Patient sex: F
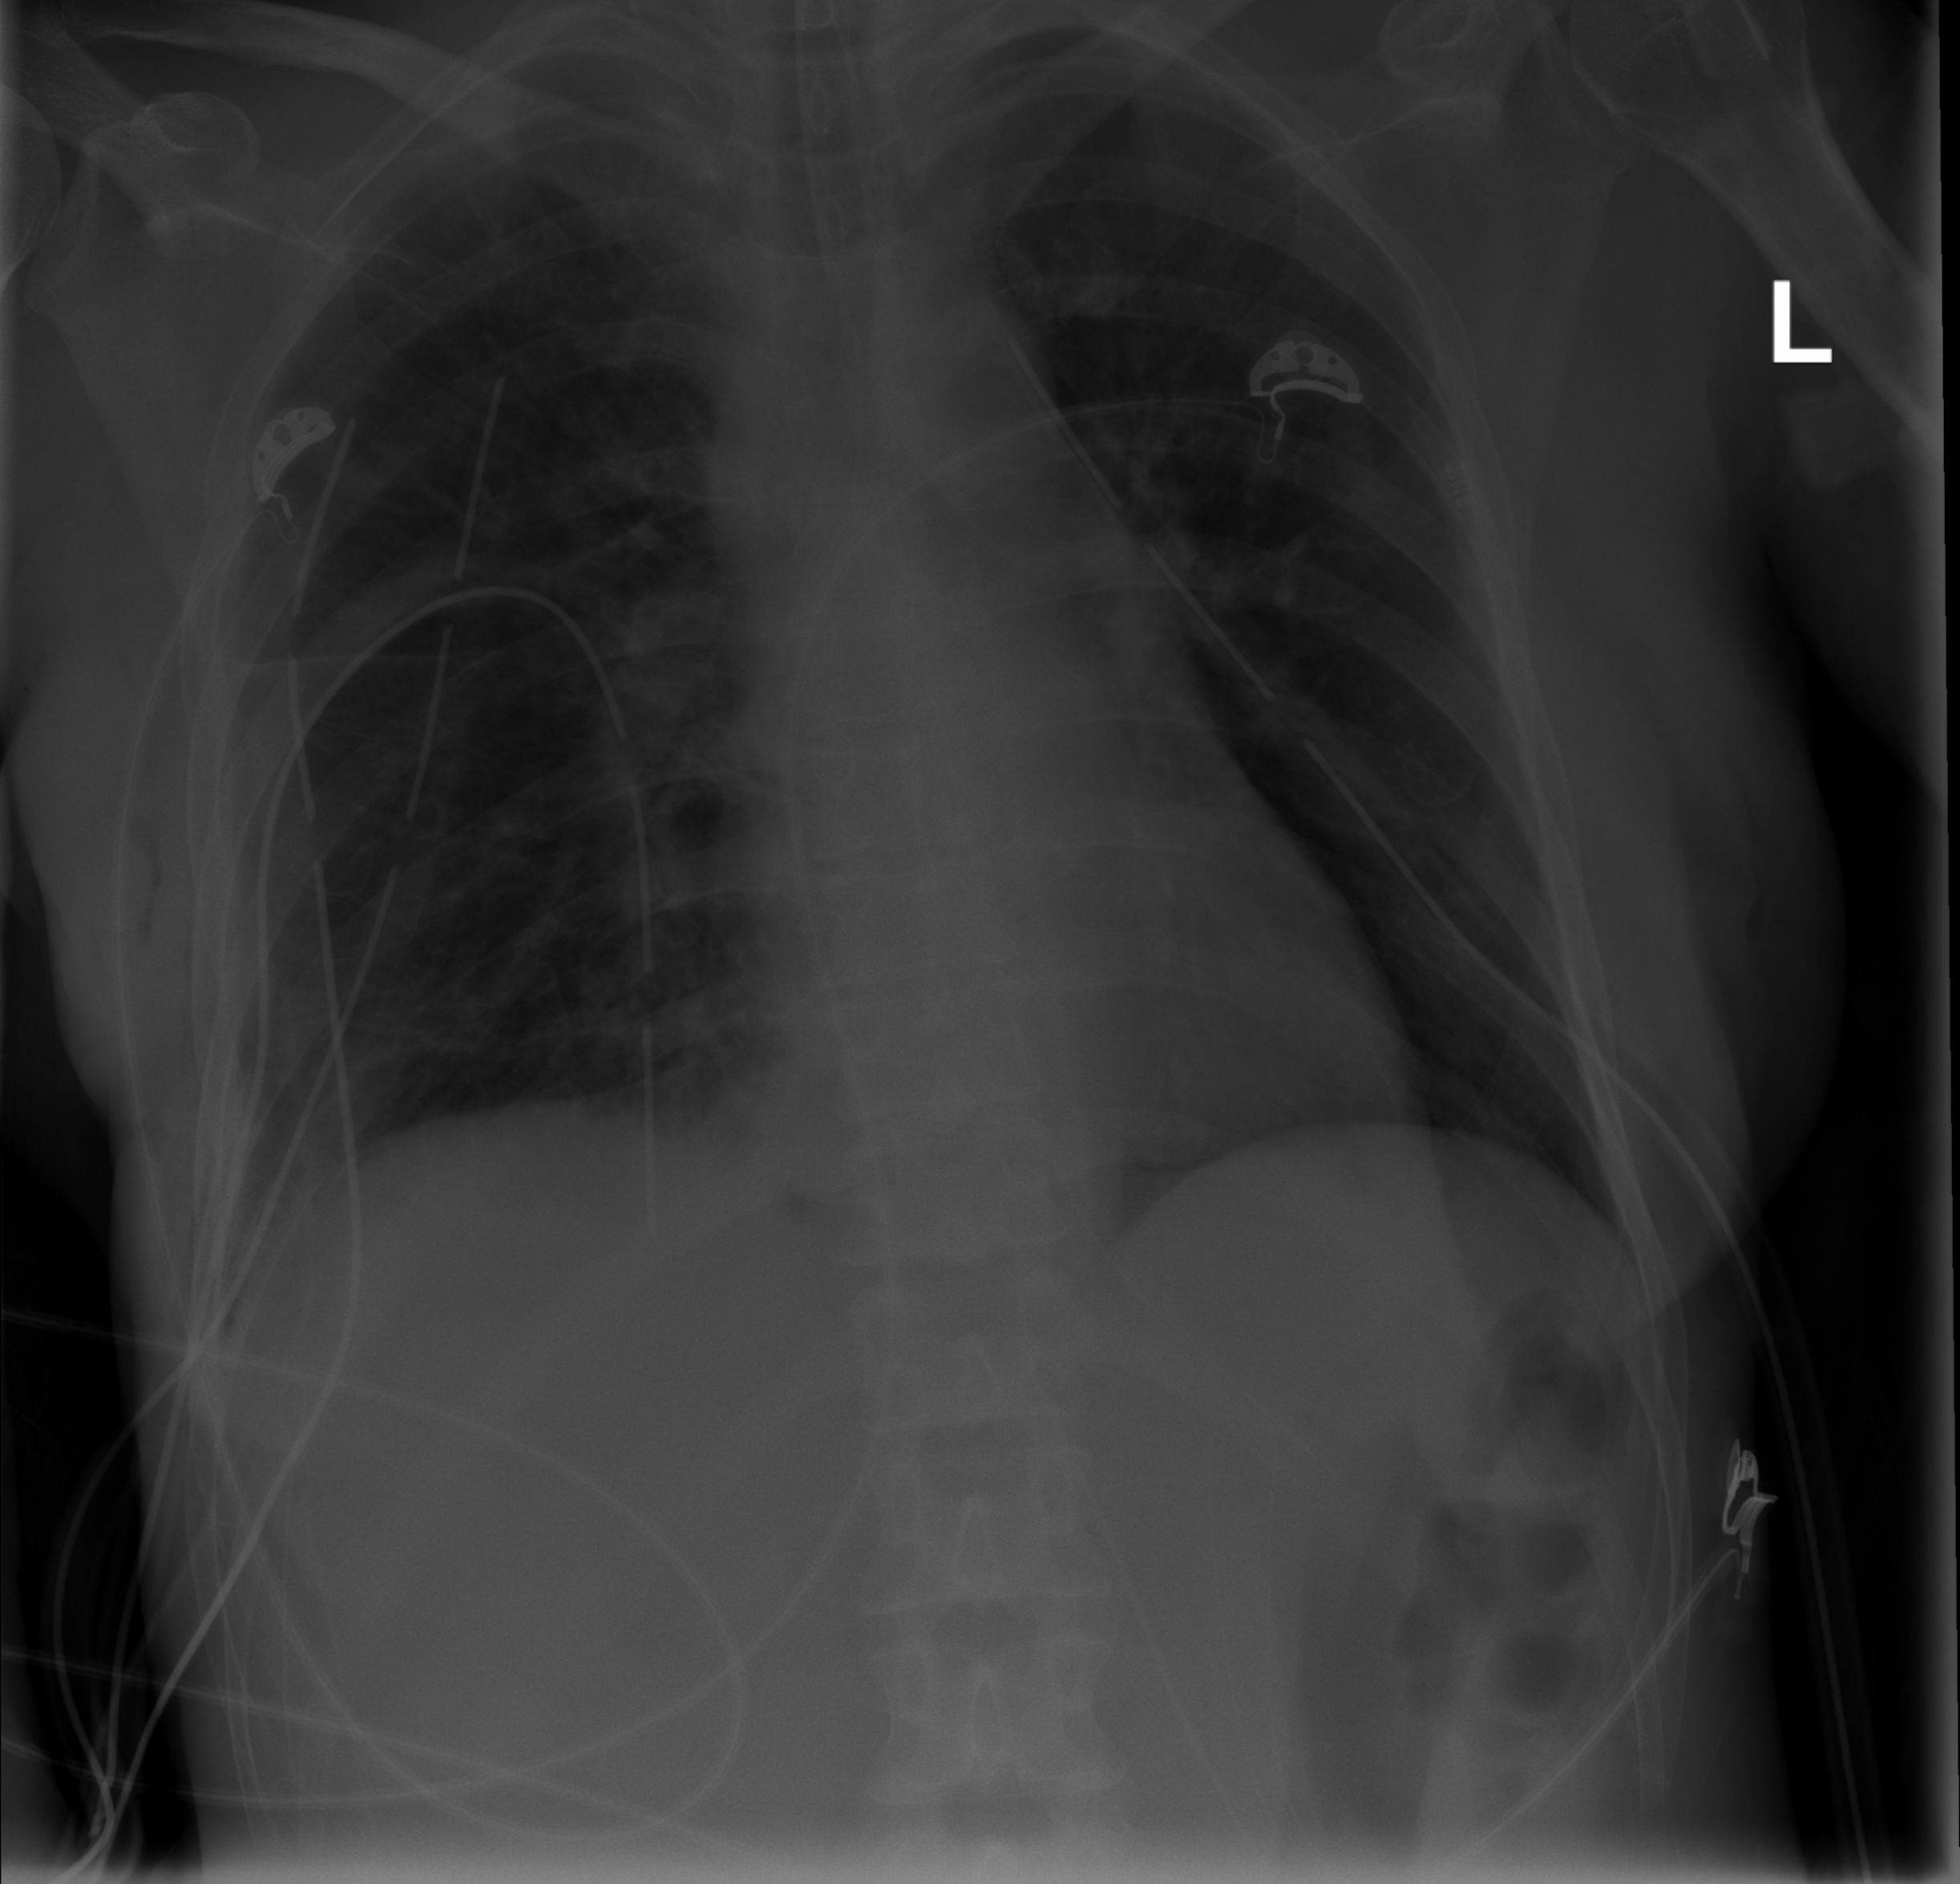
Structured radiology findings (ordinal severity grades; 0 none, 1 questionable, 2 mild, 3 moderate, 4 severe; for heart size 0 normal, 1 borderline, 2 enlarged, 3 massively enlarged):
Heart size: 0
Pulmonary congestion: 0
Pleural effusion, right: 2
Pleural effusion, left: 0
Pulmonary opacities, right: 0
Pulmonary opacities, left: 0
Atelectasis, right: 2
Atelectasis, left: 0